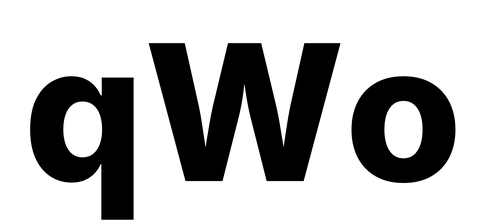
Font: Inter_ExtraBold